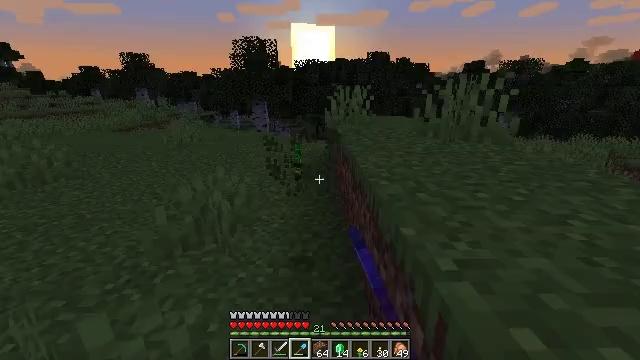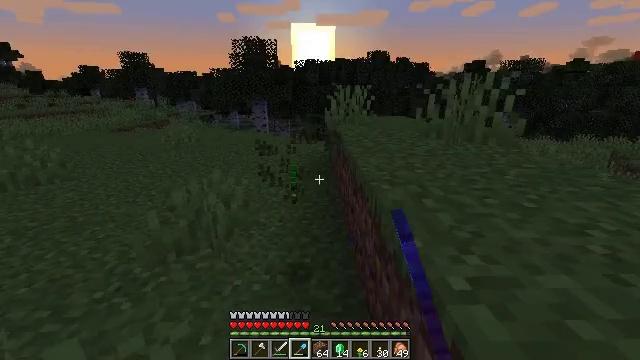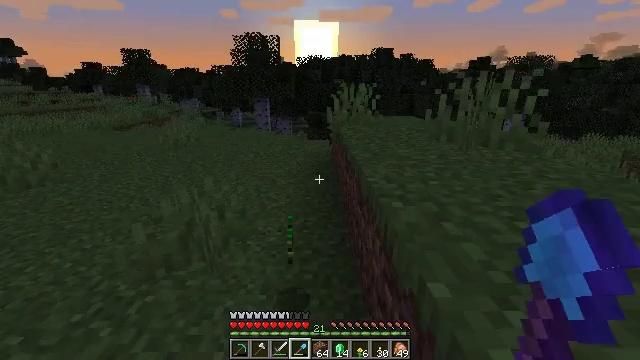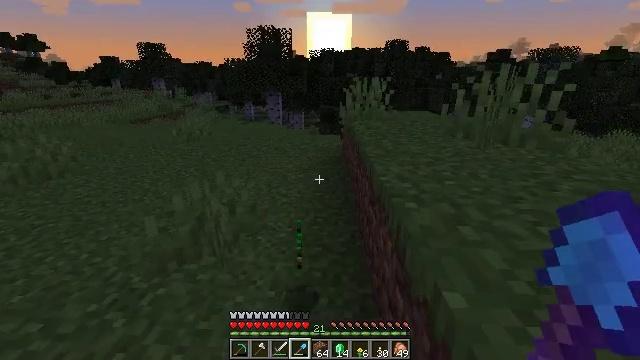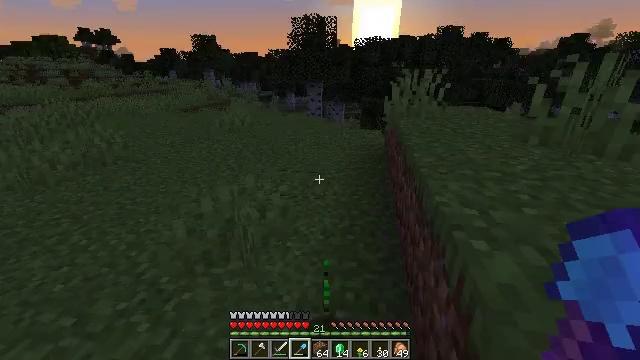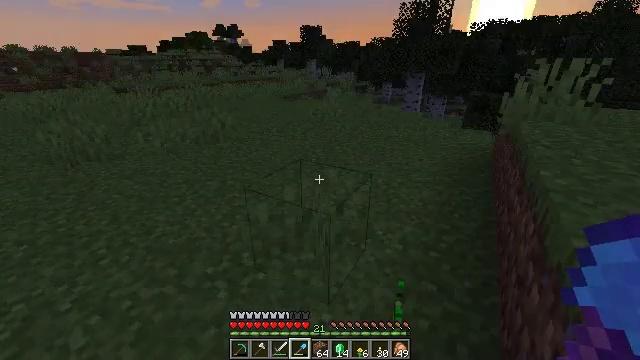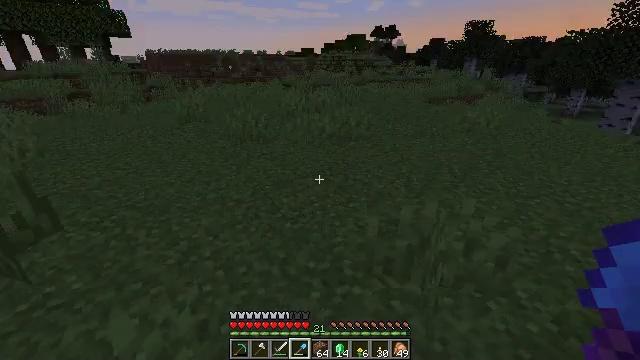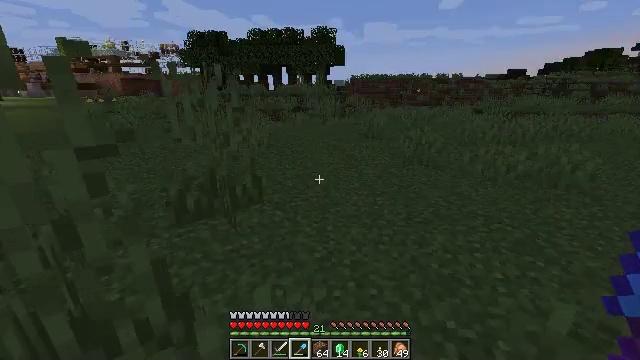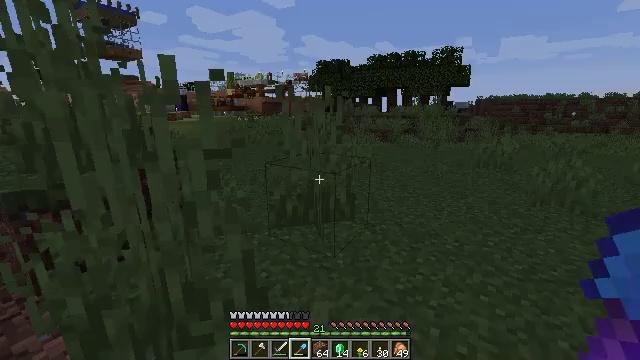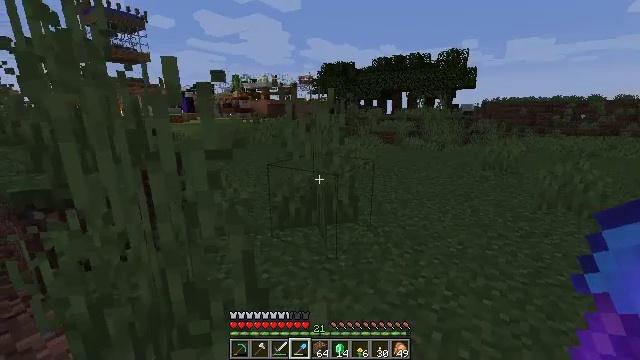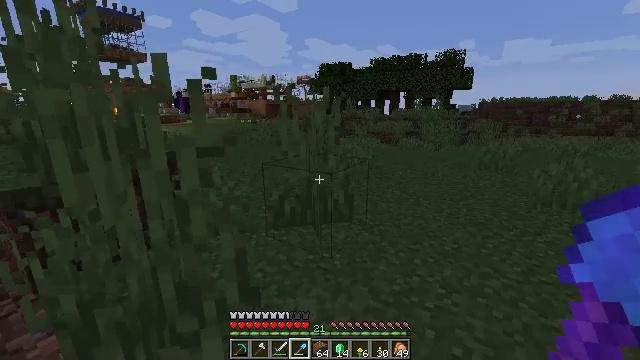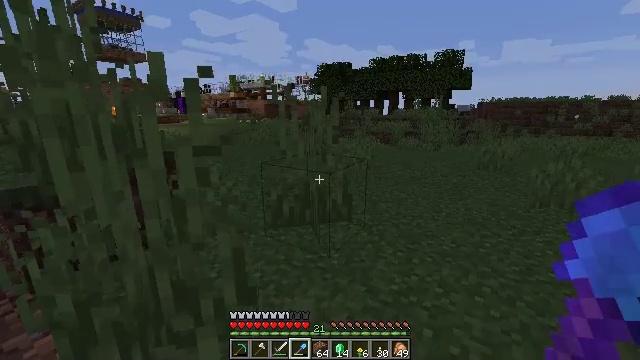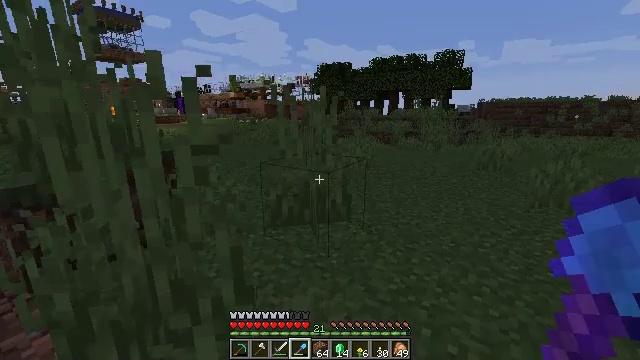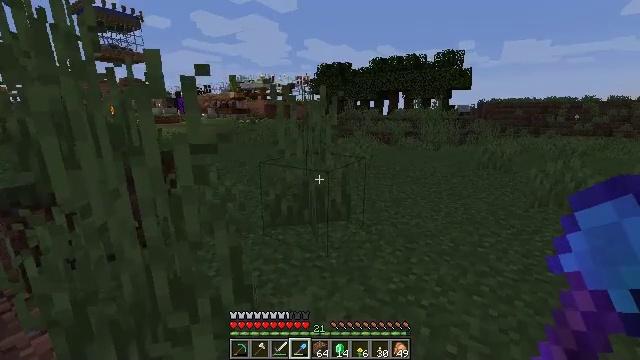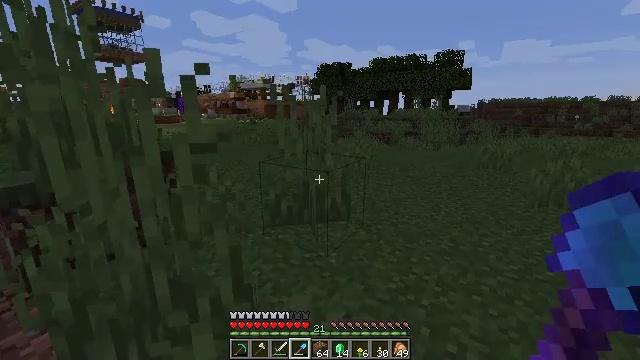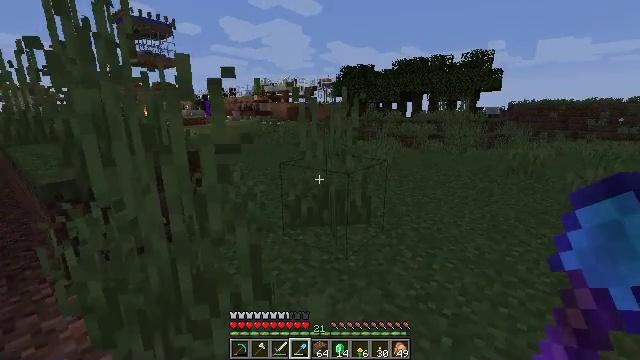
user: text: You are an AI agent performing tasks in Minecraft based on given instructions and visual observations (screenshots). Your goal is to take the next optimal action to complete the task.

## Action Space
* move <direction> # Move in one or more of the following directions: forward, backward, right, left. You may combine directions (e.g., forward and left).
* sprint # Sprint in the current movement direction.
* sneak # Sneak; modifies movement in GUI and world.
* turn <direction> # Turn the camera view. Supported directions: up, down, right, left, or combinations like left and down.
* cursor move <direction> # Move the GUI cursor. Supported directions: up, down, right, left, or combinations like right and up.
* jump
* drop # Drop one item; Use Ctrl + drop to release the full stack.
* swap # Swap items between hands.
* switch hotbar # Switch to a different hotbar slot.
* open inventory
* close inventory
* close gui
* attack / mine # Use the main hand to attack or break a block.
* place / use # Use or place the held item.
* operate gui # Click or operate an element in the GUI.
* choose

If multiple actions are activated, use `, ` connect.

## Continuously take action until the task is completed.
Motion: motion action
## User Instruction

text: Harvest tall grass for seeds.
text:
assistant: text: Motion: move forward
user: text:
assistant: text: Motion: move forward
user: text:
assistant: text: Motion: move forward, turn left and down
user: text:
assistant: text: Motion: move forward, turn left and down
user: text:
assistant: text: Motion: move forward, turn left and down
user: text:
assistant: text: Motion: move forward, turn left
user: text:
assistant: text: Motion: turn left and up
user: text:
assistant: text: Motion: turn left and up
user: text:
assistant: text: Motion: turn left
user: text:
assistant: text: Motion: no_op
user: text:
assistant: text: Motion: no_op
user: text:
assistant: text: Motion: no_op
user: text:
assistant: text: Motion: no_op
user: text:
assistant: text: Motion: no_op
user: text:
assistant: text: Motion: turn left
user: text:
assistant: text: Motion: move forward and move right, turn left and up
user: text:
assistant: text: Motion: move forward and move right, turn left
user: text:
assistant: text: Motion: move forward and move right, turn left
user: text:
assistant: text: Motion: move forward, turn left
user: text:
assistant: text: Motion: turn left and down
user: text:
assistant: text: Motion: no_op
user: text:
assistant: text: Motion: no_op
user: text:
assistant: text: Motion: attack / mine
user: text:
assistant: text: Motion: attack / mine
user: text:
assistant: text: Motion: attack / mine
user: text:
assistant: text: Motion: attack / mine
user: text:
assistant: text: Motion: attack / mine
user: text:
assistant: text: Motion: attack / mine